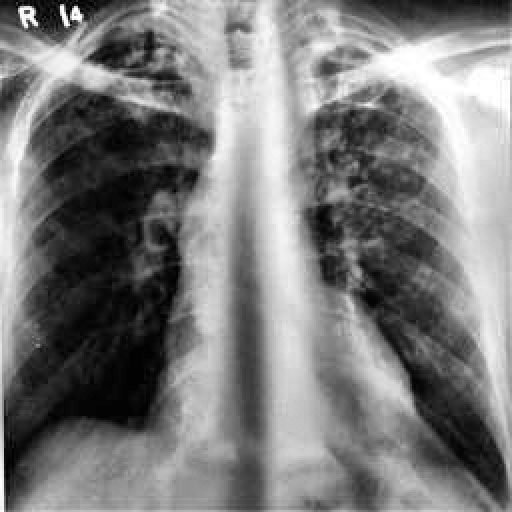
Finding: TUBERCULOSIS